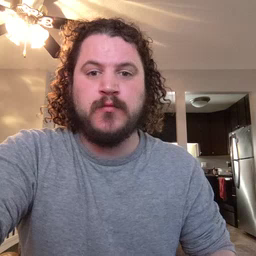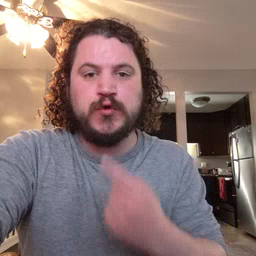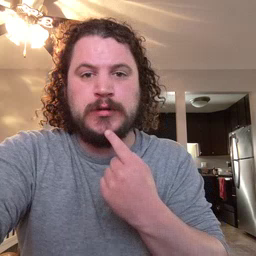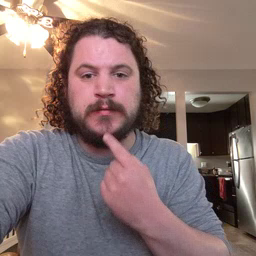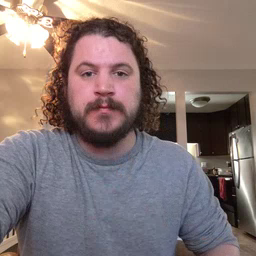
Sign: chin